Question:
I have to reproduce a length converter like the picture above. When you put a number in the box and press a button, it gives you the result on the right of the button you choose.
I started by making the buttons. Here is the code, my problem is I don't know how to make a function that returns outside the box the result of the button chosen.
'''
Valeur:<input type="text" name="valeur" value="0" oninput="LengthConverter(this.value)"onchange="LengthConverter(this.value)"> Resultat ici<br>
<button type="button" id="inchToCm" onclick="pvc()">Pouces vers cm</button>
<button type="button" id="cmtoInch">CM vers pouces</button>
<button type="button"id="celciusToFarenheit">Celcius vers
Farenheit</button>
<button type="button" id="farenheitToCelcius">Farenheit vers Celcius</button>
'''
I started making the function to do the length conversion:
'''
<script>
function pvc(valnum){
document.getElementById("outputCm").innerHTML=valnum/0.39370;
}
</script>
'''
Thanks in advance for the help
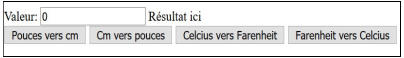
Answer: I added a p element for "Resultat ici" with an id so that the value can be retrieved from the user.
'''
Valeur:<input type="text" id="value" name="valeur" value="0" />
<p id="result">Resultat ici</p>
<button type="button" id="inchToCm" onclick="pvc()">Pouces vers cm</button>
<button type="button" id="cmtoInch" onclick="pvc()">CM vers pouces</button>
<button type="button"id="celciusToFarenheit" onclick="pvc()">Celcius vers
Farenheit</button>
<button type="button" id="farenheitToCelcius" onclick="pvc()">Farenheit vers
Celcius</button>
'''
I did the first conversion for you in the below code:
'''
<script>
function pvc() {
//get user's input
var input = document.getElementById("value").value;
/*implement if statement tests here for the next 3 buttons
(cmtoinch, celctofahr, fahrtocelc)
*/
//result of the calculation that is then put into the result p element with the id of result.
var result = document.getElementById("result");
result.innerHTML = input / 0.39370;
}
</script>
'''
Also, here is a codepen example: <URL>
Update: codepen includes if statement